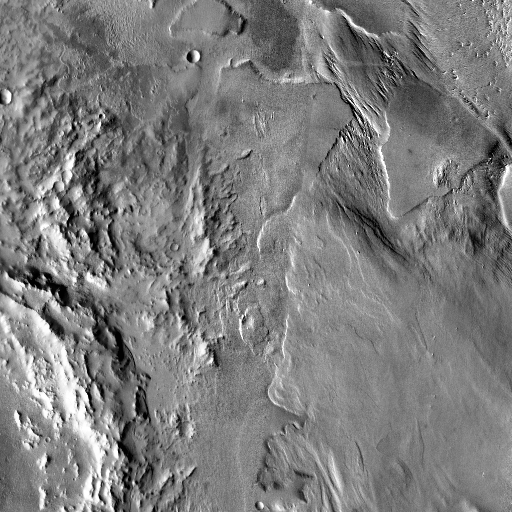
Crater classes present: Background, Other